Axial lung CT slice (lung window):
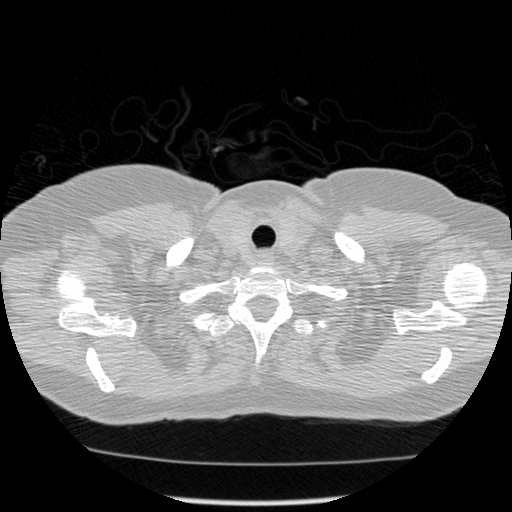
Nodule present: no